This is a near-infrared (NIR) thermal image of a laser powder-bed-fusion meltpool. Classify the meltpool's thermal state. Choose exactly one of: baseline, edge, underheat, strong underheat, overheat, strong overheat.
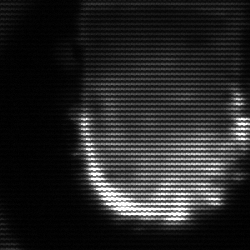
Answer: baseline